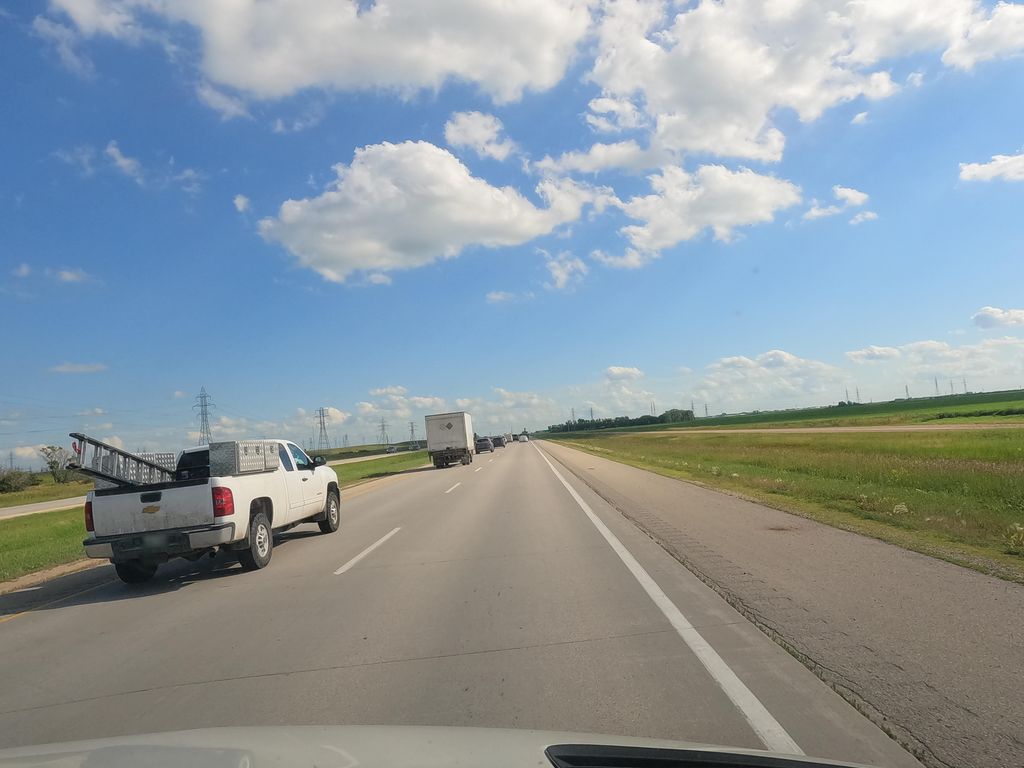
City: winnipeg